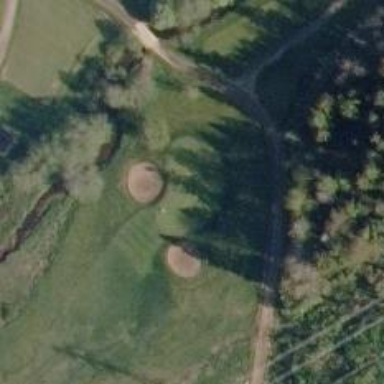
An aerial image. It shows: Golf hole.